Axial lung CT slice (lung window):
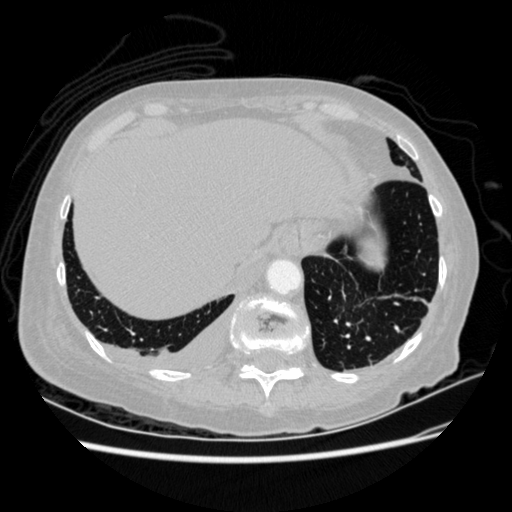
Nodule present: no